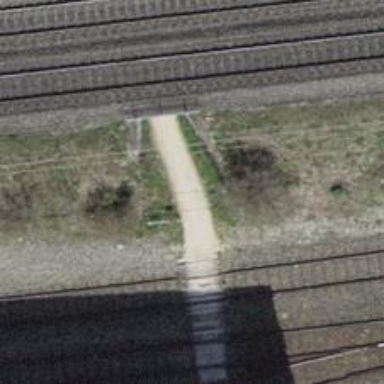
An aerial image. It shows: Gravel track with tunnel. The track is of grade3 quality.